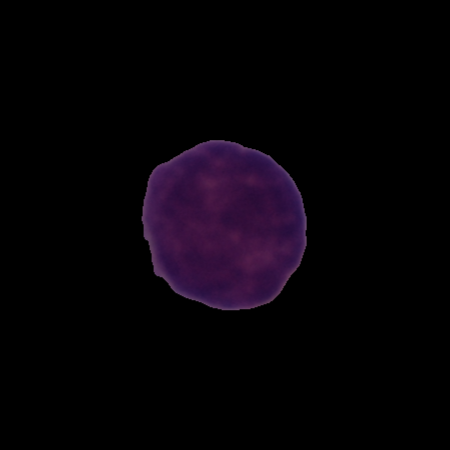
Label: healthy